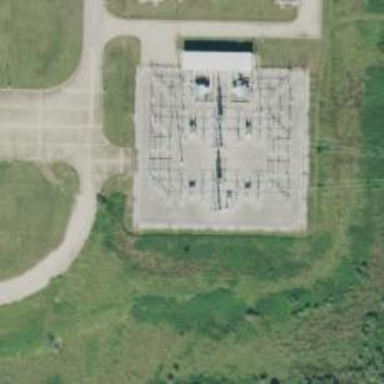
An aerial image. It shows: Switch used for power control.